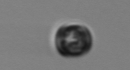
Label: Thalassiosira